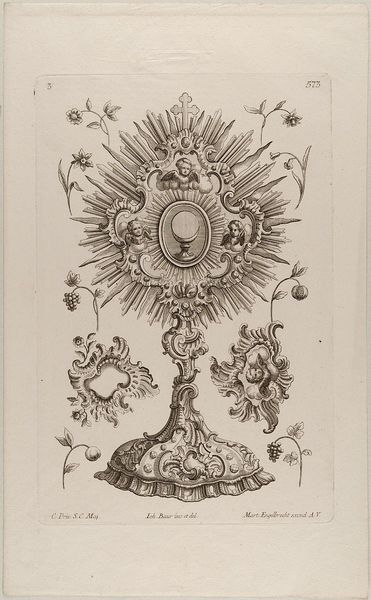
Titel: Monstranz
Künstler: Martin Engelbrecht
Standort: Hamburg
Institution: Museum für Kunst und Gewerbe Hamburg
Schlagwörter: wolken, blumen, lampe, blüten, ornament, sockel, kirche, pflanzen, rokoko, engel, schrift, grafik, graphik, fotografie, photographie, griff, kreuz, strahlen, druckgraphik, druckgrafik, radierung, verziert, kunstgewerbe, hostie, monstranz, traube, kunsthandwerk, putti, sakral, christi, rocaille, standfuss, style, reproduktionen, goldschmiedearbeiten, ostensorium, industriedesign, druckerzeugnisse, muschelwerk, blüte, ornamentstich, vorlageblätter, streublume, 573